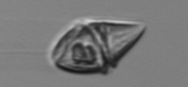
Label: Gyrodinium